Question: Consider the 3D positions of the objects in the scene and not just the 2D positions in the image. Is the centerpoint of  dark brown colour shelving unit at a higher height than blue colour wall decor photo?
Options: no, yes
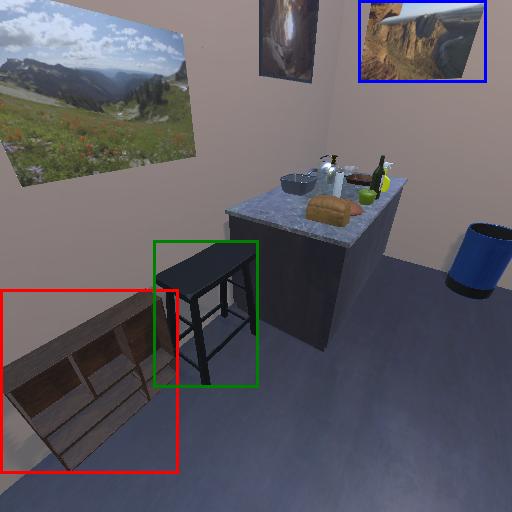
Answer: no